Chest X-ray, AP view. Patient: 66 years old, sex M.
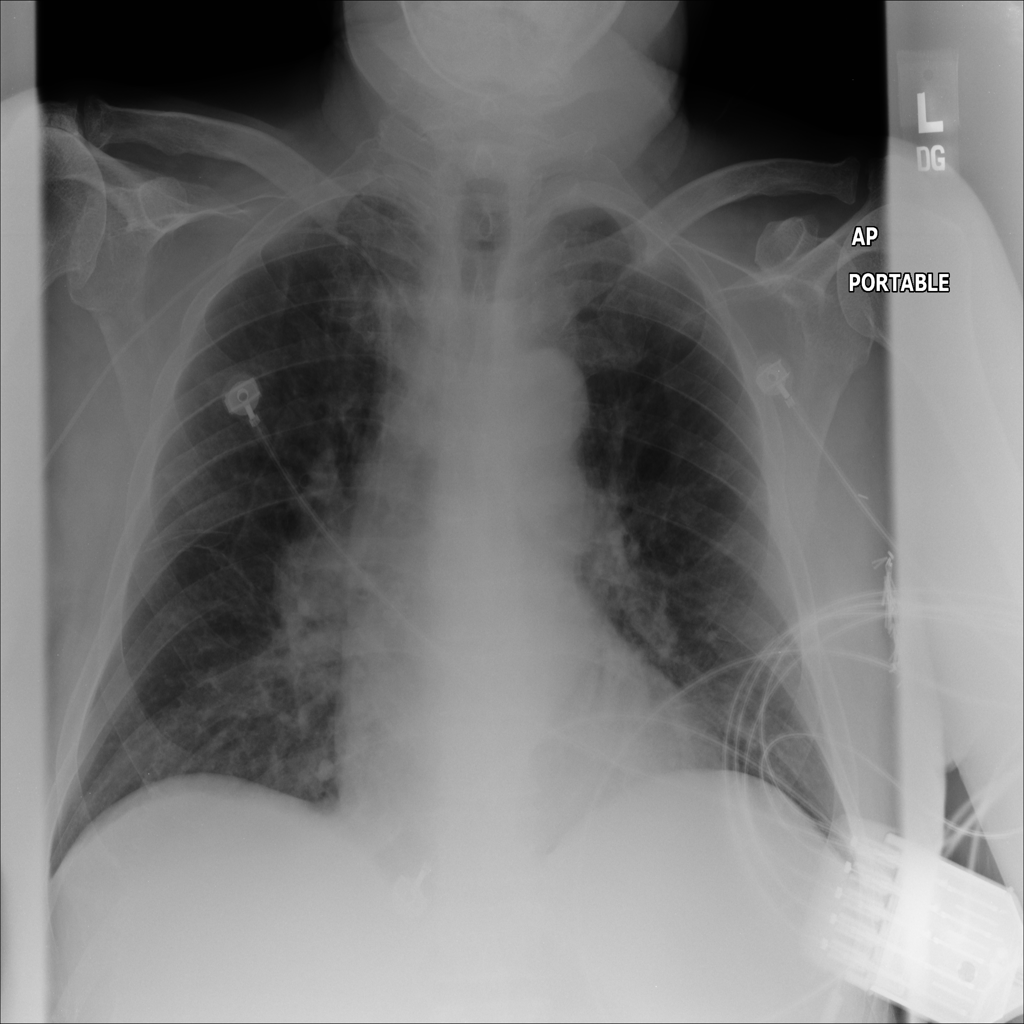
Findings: Infiltration